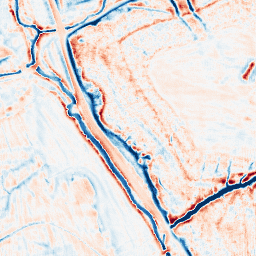
Category: edge_preserving
Decomposition family: bilateral
Decomposition parameters: d: 15
sigma_color: 75
sigma_space: 50
Upsampling method: fft_zeropad
Upsampling parameters: scale: 4
Upsampling scale: 4